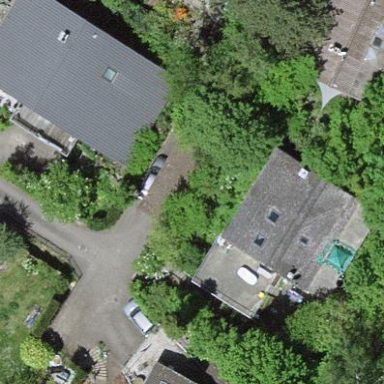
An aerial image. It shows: View of roof of building.